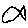
Label: fish